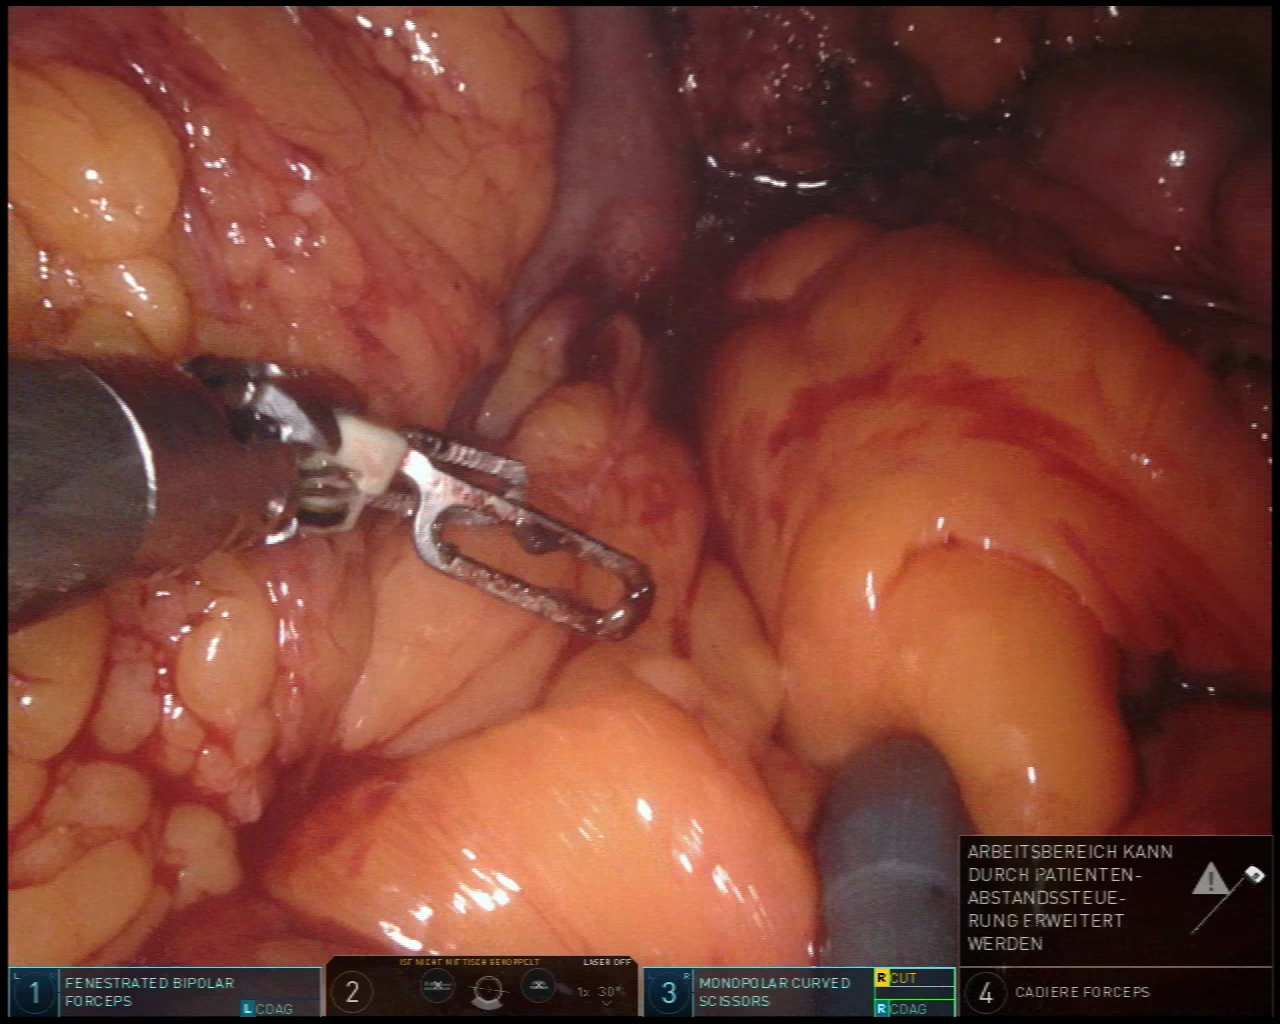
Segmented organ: stomach
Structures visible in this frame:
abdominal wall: no
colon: yes
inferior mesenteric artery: no
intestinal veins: no
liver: no
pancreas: no
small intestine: no
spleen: no
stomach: yes
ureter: no
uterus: no
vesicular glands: no